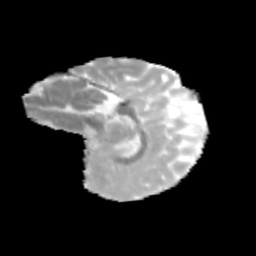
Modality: MD
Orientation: sagittal
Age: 9
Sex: female
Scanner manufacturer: siemens
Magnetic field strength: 3 T
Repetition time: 3.8 s
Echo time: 0.07 s